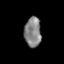
Tissue: prostate
Cell type: T cells
Senescence score: 0.1793
Nuclear area (px): 486
Mean DAPI intensity: 131.088